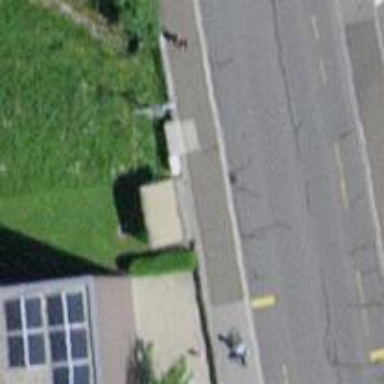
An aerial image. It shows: Bus stop with platform for public transport.